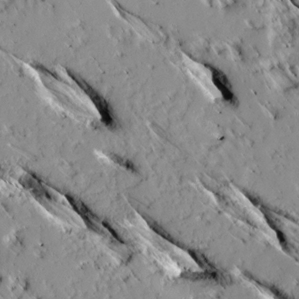
Label: non_frost